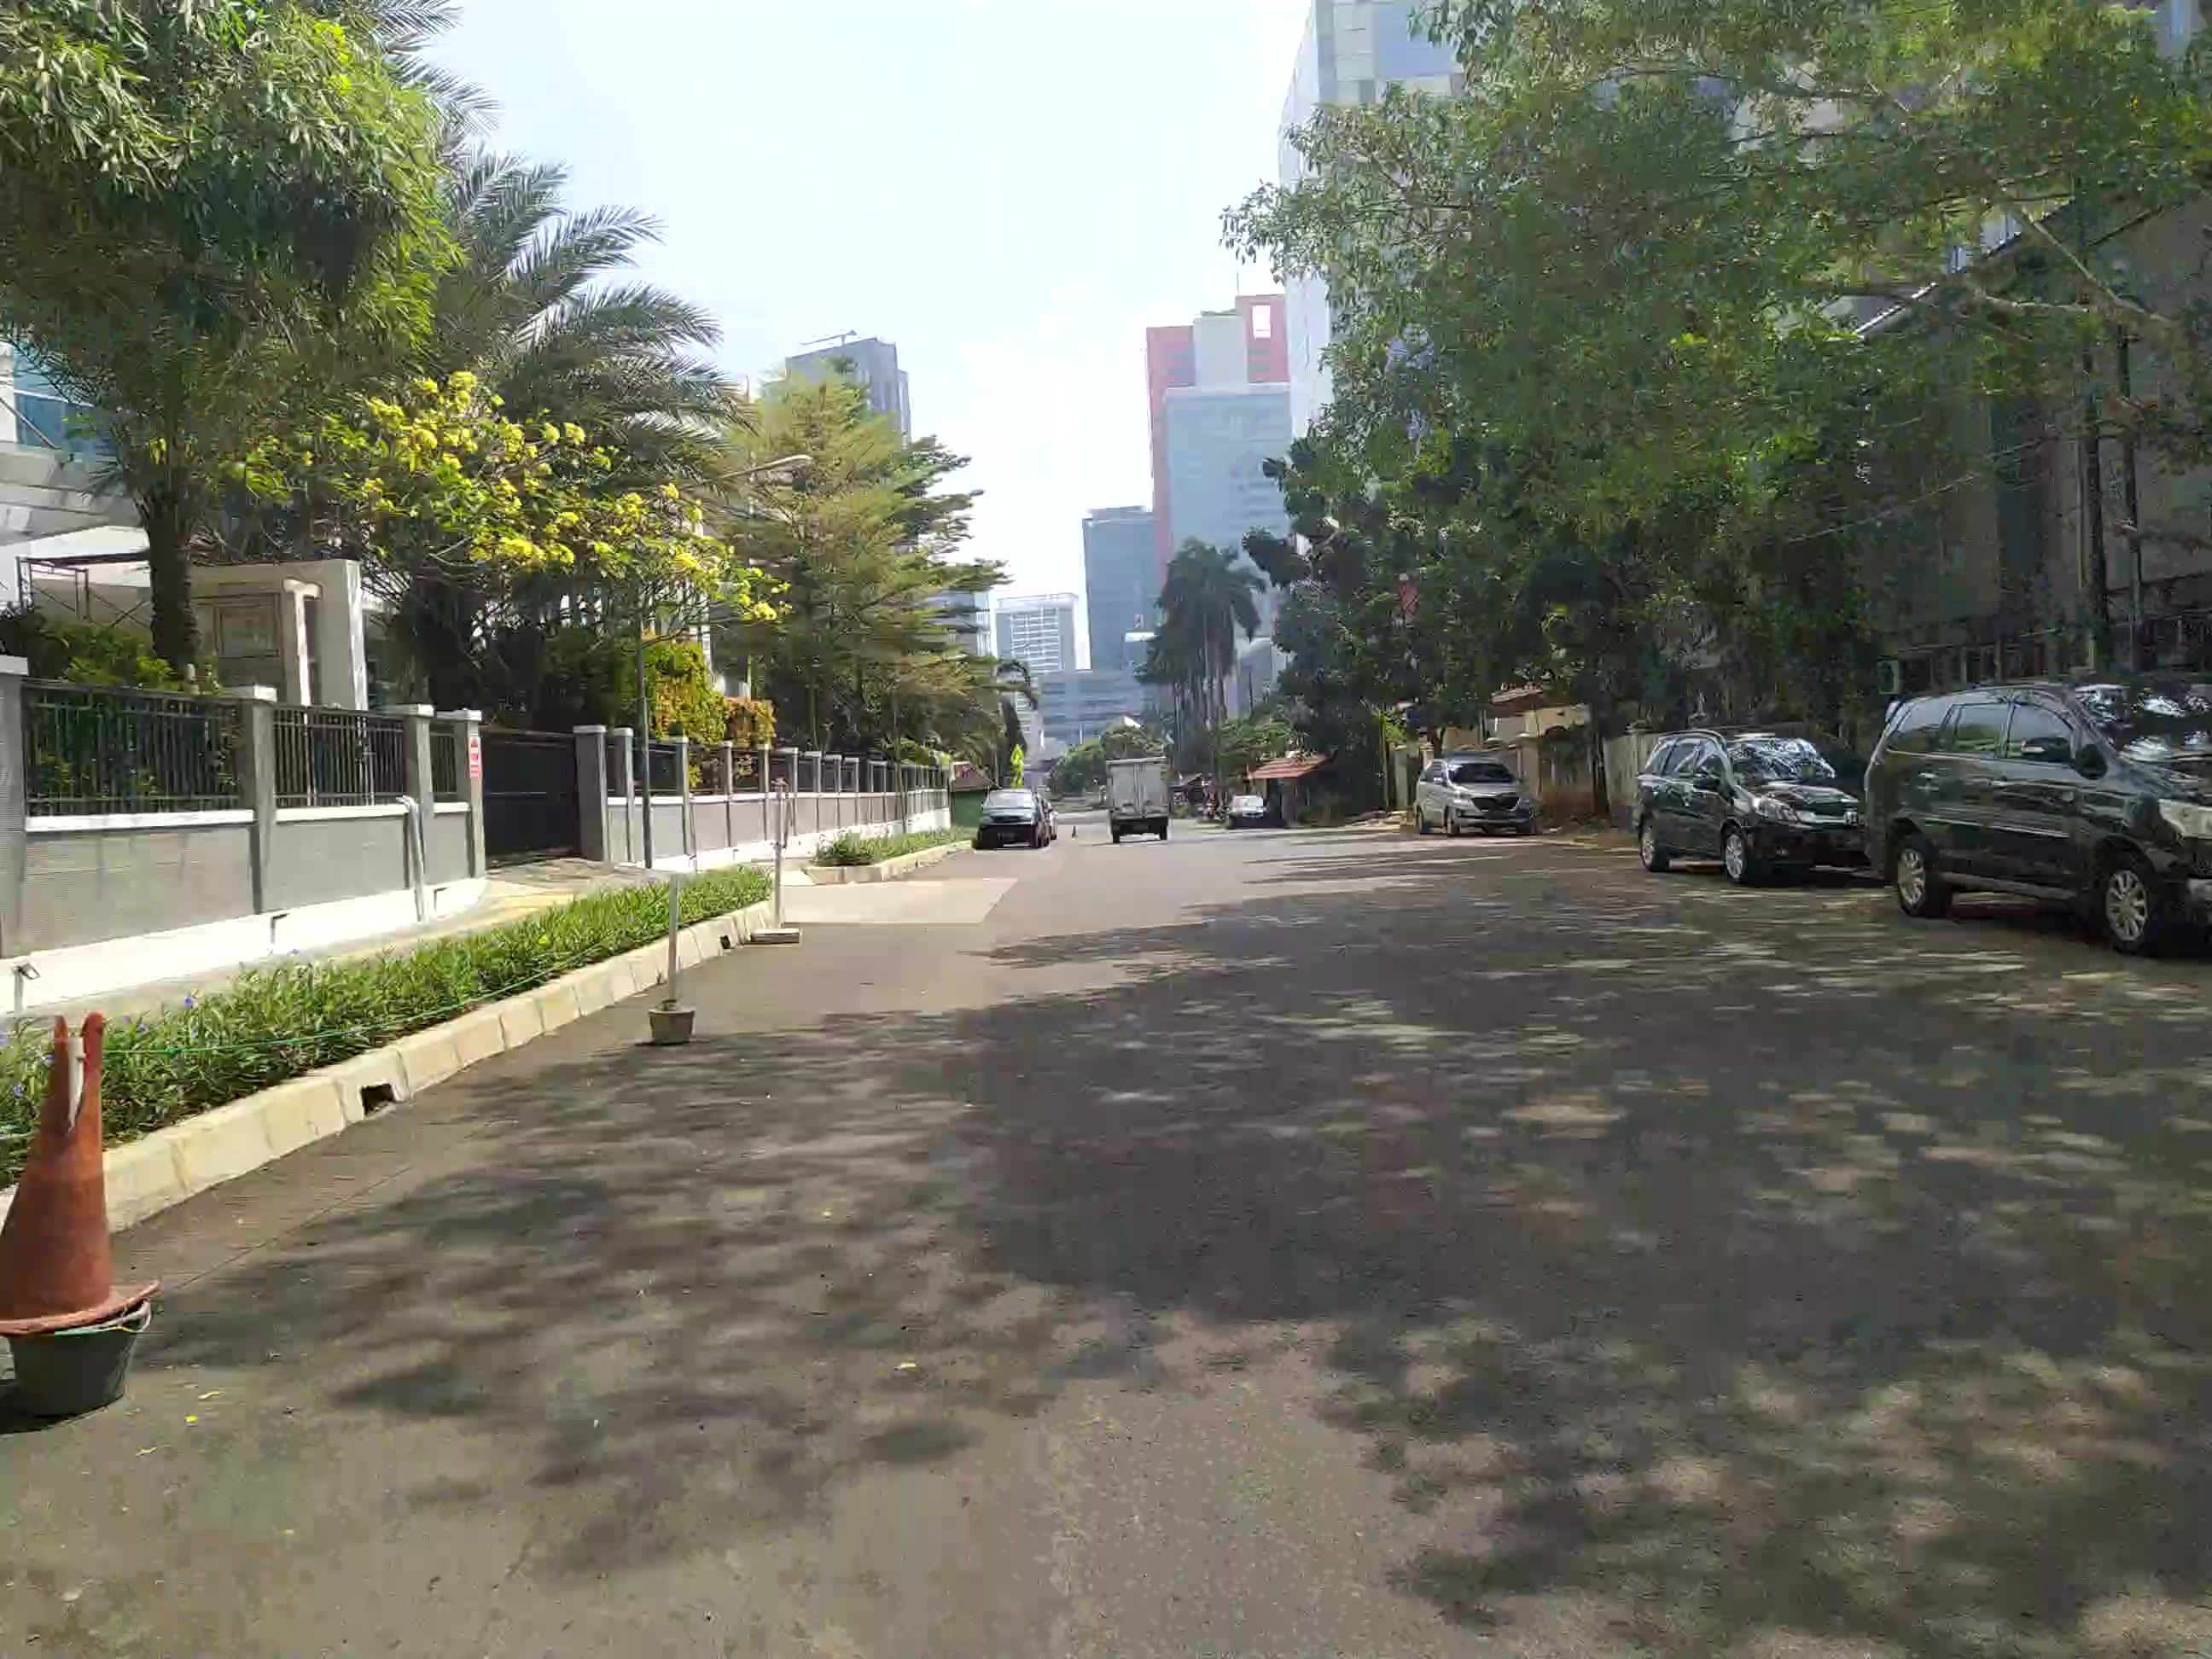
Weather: clear
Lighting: day
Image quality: good
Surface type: walking surface
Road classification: tertiary
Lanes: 2
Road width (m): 8
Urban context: urban centre
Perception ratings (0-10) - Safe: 7.51, Lively: 8.09, Beautiful: 8.31, Boring: 2.92, Depressing: 4.28, Wealthy: 7.13